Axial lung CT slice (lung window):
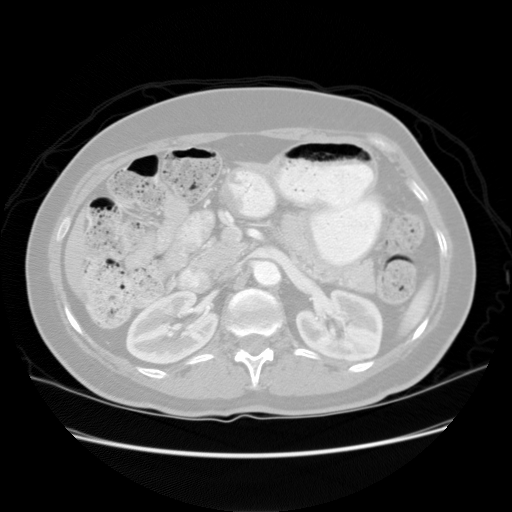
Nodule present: no